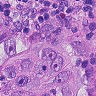
Metastatic tissue present: yes